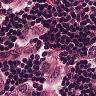
Metastatic tissue present: yes